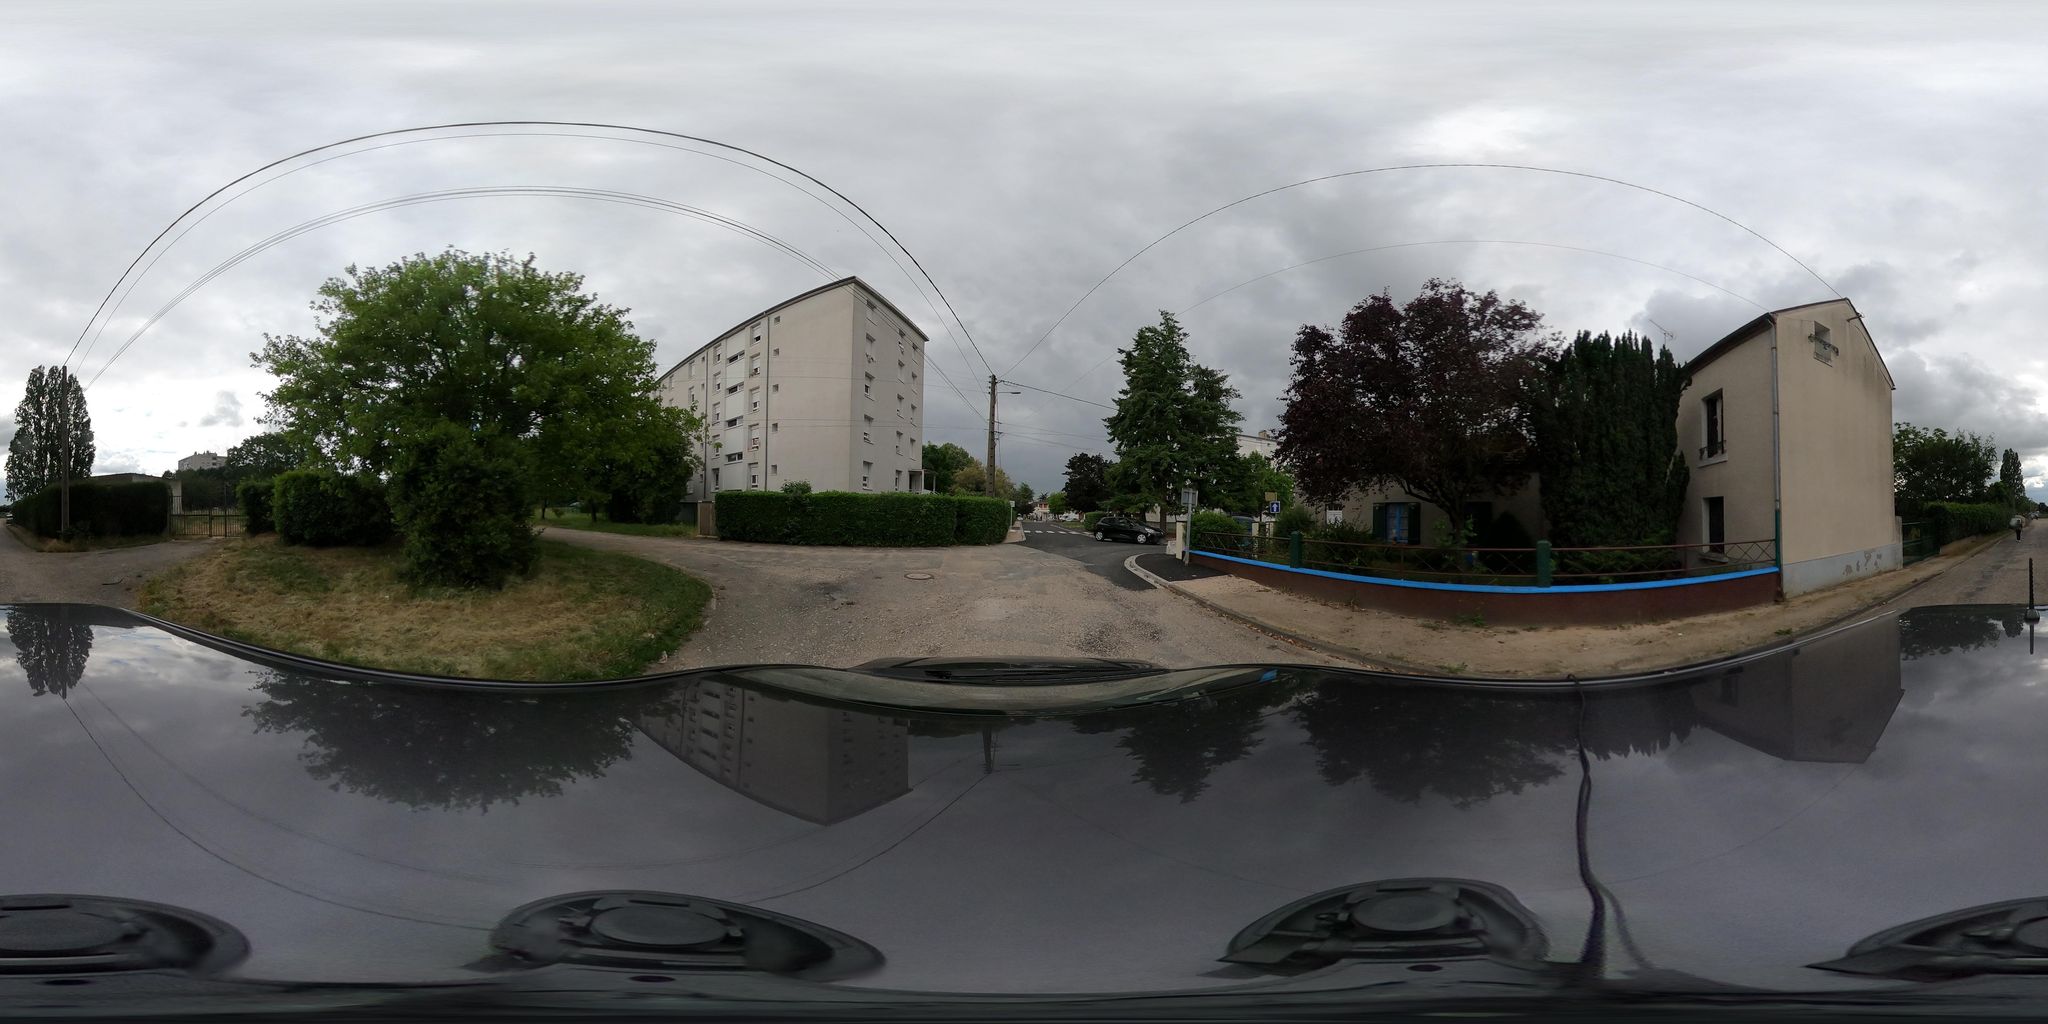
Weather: cloudy
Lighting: day
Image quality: good
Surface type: driving surface
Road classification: steps, residential, path
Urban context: urban centre
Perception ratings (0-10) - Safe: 0.67, Lively: 1.98, Beautiful: 3.31, Boring: 2.91, Depressing: 4.25, Wealthy: 1.65